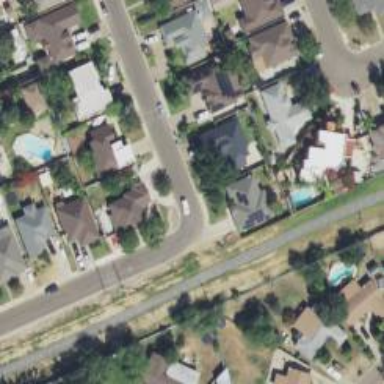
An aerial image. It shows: Residential road lined with residential properties on both sides.